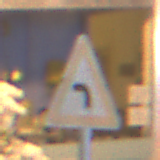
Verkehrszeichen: KurveLinks
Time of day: Night
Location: Outdoor (Urban)
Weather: Overcast
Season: Winter
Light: Artificial